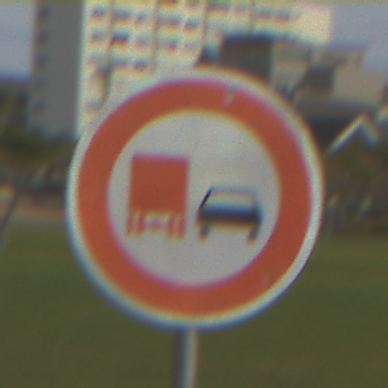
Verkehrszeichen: UeberholverbotKraftfahrzeuge
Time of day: MorningAfternoon
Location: Outdoor (Suburban)
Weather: PartlyCloudy
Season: NotSpecified
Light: Natural